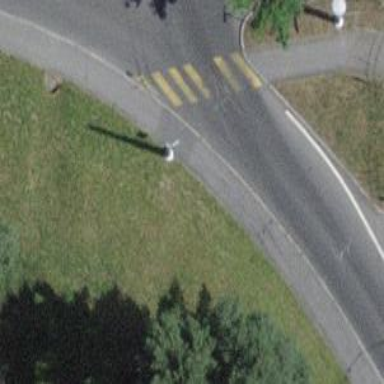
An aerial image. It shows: Residential road with asphalt surface and trolley wires.